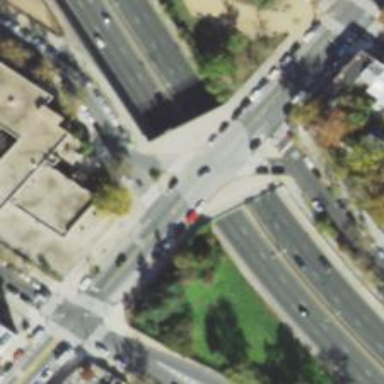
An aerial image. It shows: Marked footway crossing on bridge with zebra markings.